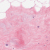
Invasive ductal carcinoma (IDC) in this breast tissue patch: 0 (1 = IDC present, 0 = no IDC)